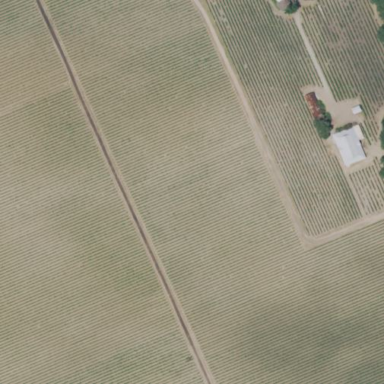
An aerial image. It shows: Vineyard where grapes are grown.